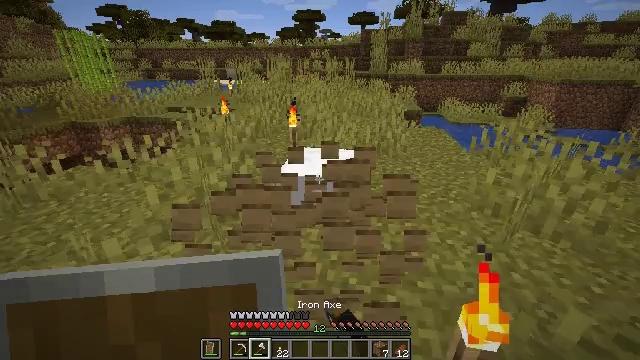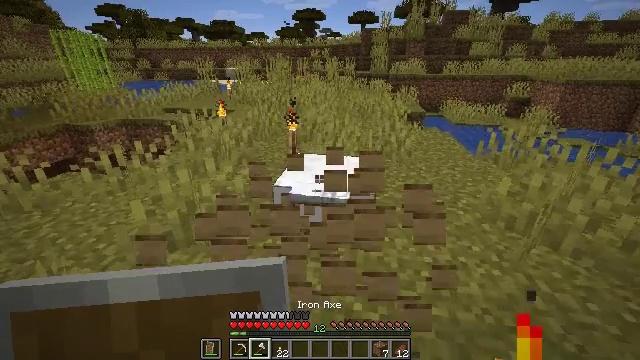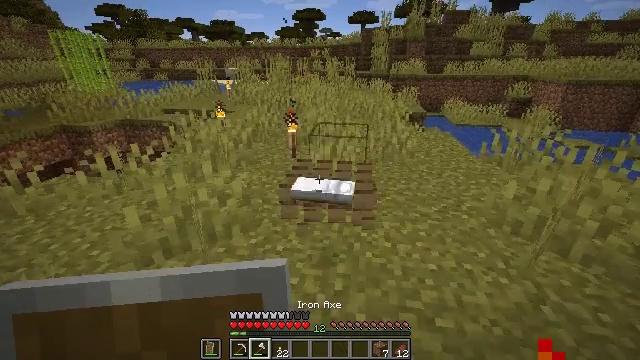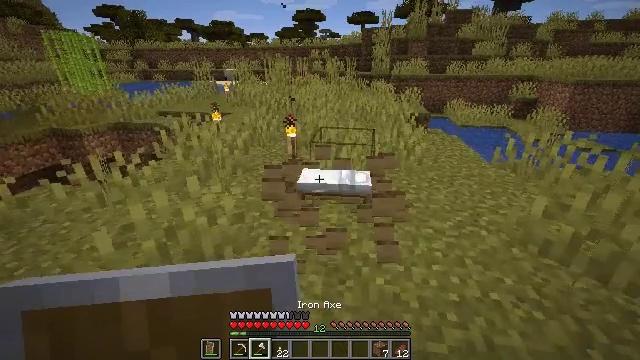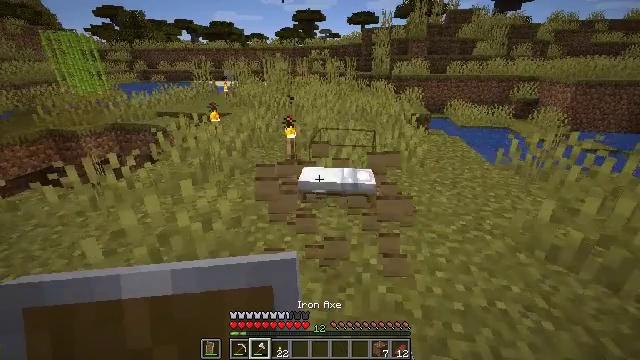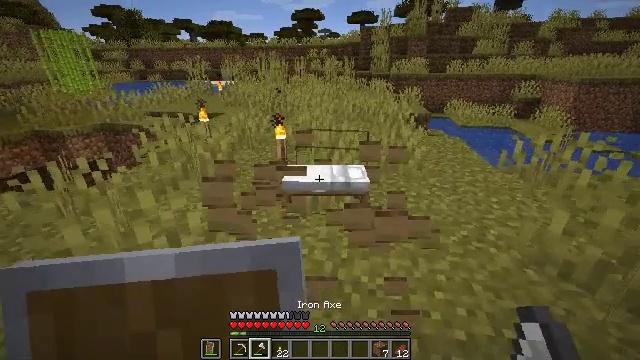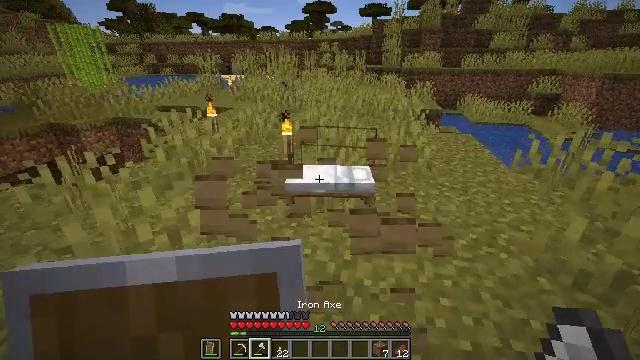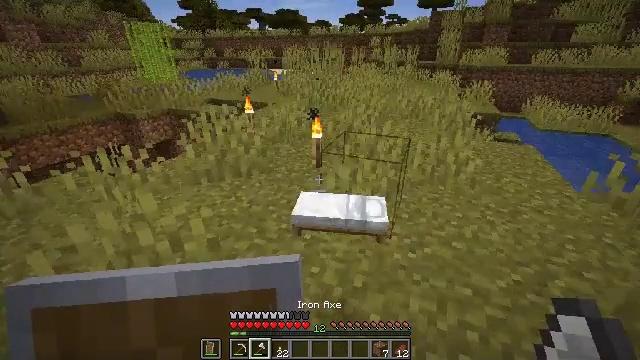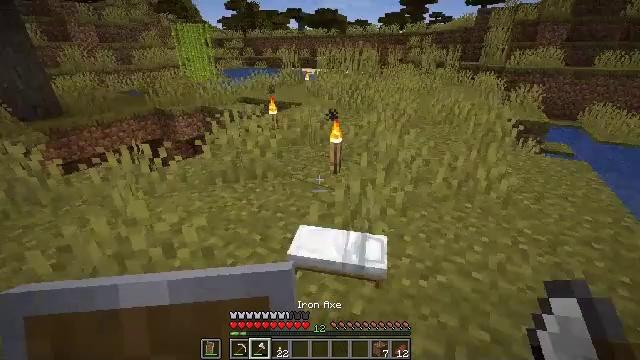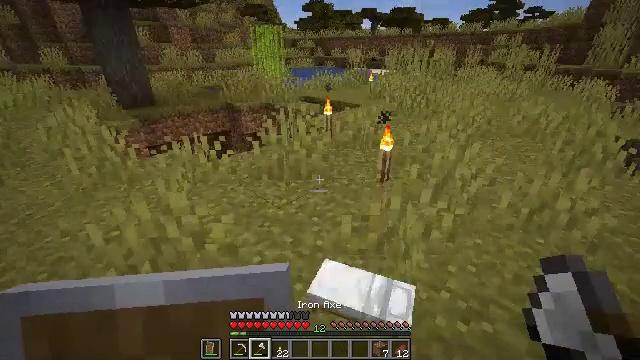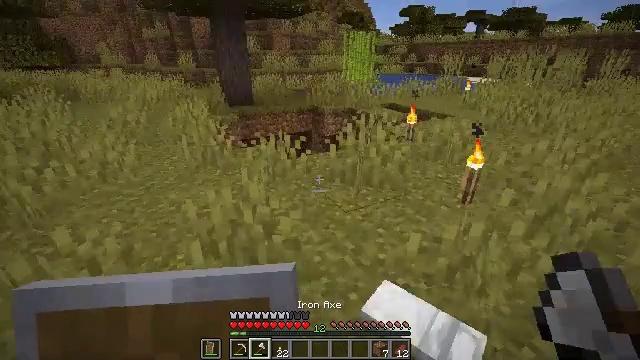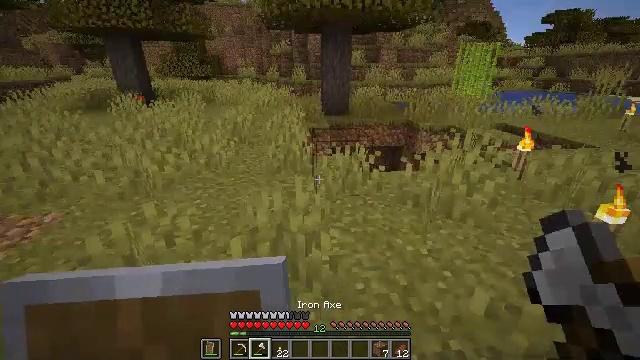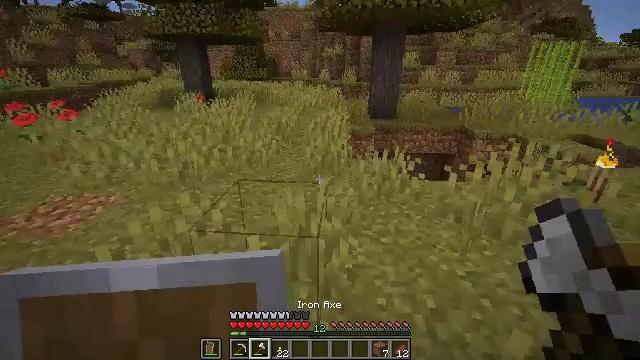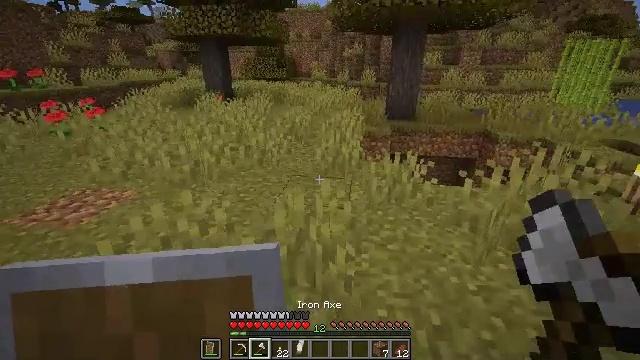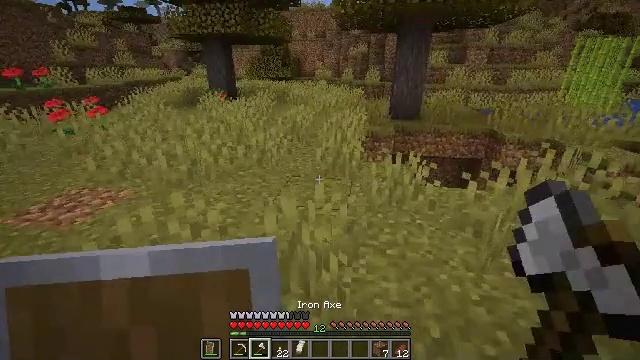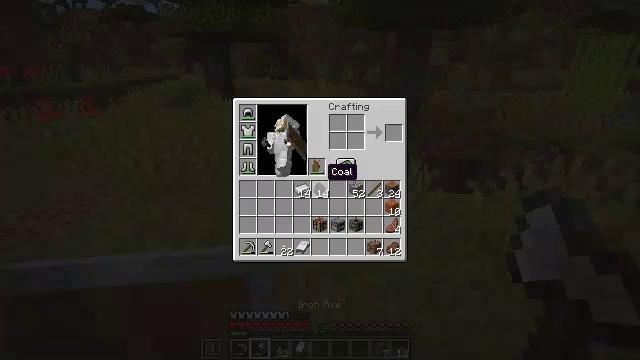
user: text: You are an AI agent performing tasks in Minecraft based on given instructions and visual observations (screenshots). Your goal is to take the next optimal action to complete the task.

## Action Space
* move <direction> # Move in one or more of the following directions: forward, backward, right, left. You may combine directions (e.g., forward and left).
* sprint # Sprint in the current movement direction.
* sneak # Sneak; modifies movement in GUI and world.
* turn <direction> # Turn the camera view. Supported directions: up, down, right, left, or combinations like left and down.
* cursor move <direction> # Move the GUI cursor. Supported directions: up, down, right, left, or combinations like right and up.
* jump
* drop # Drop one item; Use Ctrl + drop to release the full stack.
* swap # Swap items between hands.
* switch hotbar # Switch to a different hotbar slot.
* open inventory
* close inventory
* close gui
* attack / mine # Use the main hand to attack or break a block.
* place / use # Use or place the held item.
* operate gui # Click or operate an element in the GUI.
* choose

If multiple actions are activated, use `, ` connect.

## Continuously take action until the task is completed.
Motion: motion action
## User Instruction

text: Harvest tall grass for seeds.
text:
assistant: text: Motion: move forward
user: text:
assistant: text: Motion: move forward
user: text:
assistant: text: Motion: move forward
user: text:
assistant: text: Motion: move forward and move right
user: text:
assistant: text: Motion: move forward and move right
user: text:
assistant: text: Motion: move forward and move right, turn left and down
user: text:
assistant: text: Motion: move forward and move right, turn left
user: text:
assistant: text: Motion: move forward and move right, turn left
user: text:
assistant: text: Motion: move forward and move right, turn left
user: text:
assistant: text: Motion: move forward and move right, turn left and up
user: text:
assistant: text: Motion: move forward and move right, turn left and up
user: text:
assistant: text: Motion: move forward and move right, turn left
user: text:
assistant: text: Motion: move forward, turn left
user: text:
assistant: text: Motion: move forward, turn left
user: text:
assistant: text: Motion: move forward, open inventory
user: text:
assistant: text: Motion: open inventory
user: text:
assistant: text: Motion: cursor move down, open inventory
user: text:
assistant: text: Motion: cursor move down
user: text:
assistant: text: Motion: cursor move down
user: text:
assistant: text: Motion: no_op
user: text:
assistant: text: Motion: no_op
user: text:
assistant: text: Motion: no_op
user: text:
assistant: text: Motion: no_op
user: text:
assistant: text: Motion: no_op
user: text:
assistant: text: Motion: no_op
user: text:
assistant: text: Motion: operate gui
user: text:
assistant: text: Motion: operate gui
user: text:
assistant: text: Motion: operate gui
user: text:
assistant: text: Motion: cursor move left and up
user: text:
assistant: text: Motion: cursor move left and up